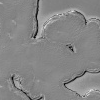
Atmospheric dust classification: not_dusty